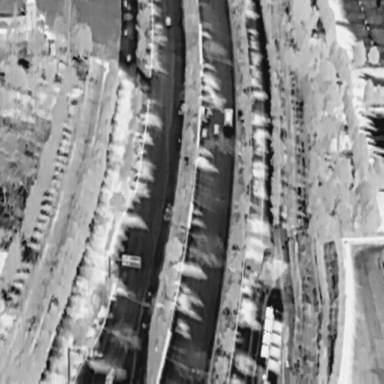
There are three Cars in the infrared image.